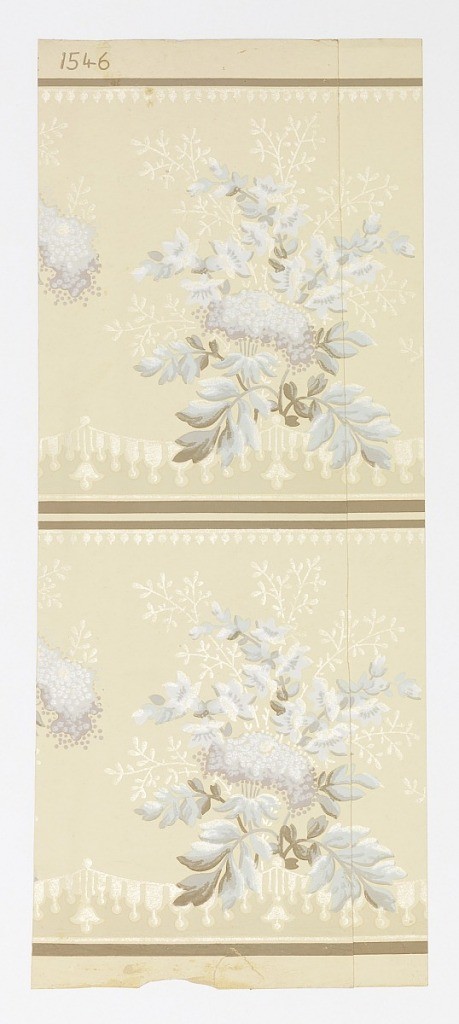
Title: Ceiling paper
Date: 1895–1905
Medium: Machine-printed paper
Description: a) two pieces hinged together: cream background with aqua and gray floral pattern, double border; b) ceiling paper with blue flowers and scrolls on cream ground.